Question: I'm seeing a really weird issue; pushing a view controller into a navigation controller just as the user rotates the device causes the pushed view controller to not autolayout itself to the navigation controller.
Here's a demonstration where a button press fires the pushViewController:
[
First you can see the push working as expected (no rotation), then messing up (with rotation) on a push and finally messing up (with rotation) on a pop.
I purposefully made the simplest project I could think of to test this, so the storyboard is a viewcontroller with a button in a navigation controller and the entirety of the code is:
'''
- (void)didTapButton:(id)sender
{
UIViewController *viewController = [[UIViewController alloc] init];
viewController.view.backgroundColor = [UIColor whiteColor];
[self.navigationController pushViewController:viewController animated:YES];
}
'''
I find it hard to believe I've hit a hitherto unnoticed bug in iOS11 and 12 (doesn't occur in 10) but I'm truly at a loss to see what I could be doing wrong here if it's my fault in some way.
Anyone seen this before or have suggestions what I'm missing here?
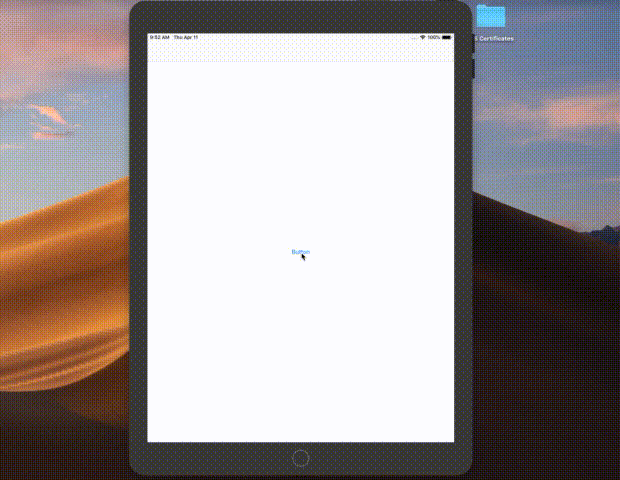
Answer: My guess would be that it's some sort of race condition to do with pushing while transitioning to a different size. Probably the updateConstraints/needsLayout flag is NO when the transition to the new size is complete (i.e. it already thinks it's fully finished laying out it's view after the push is complete but the rotation hasn't completed). I would consider this an Apple Bug and would report it if you haven't already.
As a workaround you could use a subclass of UINavigationController and implement 'viewWillTransitionToSize:withTransitionCoordinator:' then if needed throw an extra '[self.view setNeedsLayout]' or '[self.view setNeedsUpdateConstraints]' in the completion block of 'coordinator animateAlongsideTransition:completion:'
'''
- (void)viewWillTransitionToSize:(CGSize)size withTransitionCoordinator:(id<UIViewControllerTransitionCoordinator>)coordinator {
[coordinator animateAlongsideTransition:^(id<UIViewControllerTransitionCoordinatorContext> _Nonnull context) {
} completion:^(id<UIViewControllerTransitionCoordinatorContext> _Nonnull context) {
UIView *topView = [self.topViewController view];
// we should only need an additional layout if the topView's size doesn't match the size
// we're transitioning to (otherwise it should have already beend layed out properly)
BOOL needsAdditionalLayout = topView && CGSizeEqualToSize(topView.frame.size, size) == NO;
if (needsAdditionalLayout) {
// either of these two should do the trick
[self.view setNeedsUpdateConstraints];
// [self.view setNeedsLayout];
}
}];
}
'''
This seemed to properly resize the views after the transition to size completed.